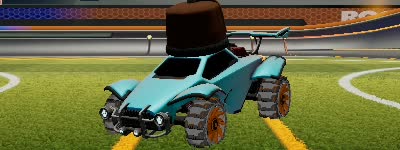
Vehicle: octane